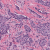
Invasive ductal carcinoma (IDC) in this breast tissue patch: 1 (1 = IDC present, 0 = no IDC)